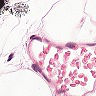
Metastatic tissue present: no